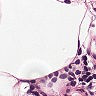
Metastatic tissue present: no